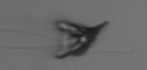
Label: Pyramimonas_longicauda